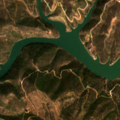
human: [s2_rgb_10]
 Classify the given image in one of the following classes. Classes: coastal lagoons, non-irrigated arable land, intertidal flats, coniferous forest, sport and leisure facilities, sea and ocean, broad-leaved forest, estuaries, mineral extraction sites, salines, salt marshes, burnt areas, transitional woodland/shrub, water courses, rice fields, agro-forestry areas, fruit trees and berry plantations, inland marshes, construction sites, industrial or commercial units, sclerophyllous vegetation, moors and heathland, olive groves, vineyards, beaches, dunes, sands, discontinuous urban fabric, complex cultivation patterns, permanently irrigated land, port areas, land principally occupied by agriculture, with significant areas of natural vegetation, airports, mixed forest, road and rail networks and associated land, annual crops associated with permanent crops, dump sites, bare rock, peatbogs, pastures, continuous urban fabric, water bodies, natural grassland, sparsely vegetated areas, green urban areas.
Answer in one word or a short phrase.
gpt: broad-leaved forest, sclerophyllous vegetation, water bodies